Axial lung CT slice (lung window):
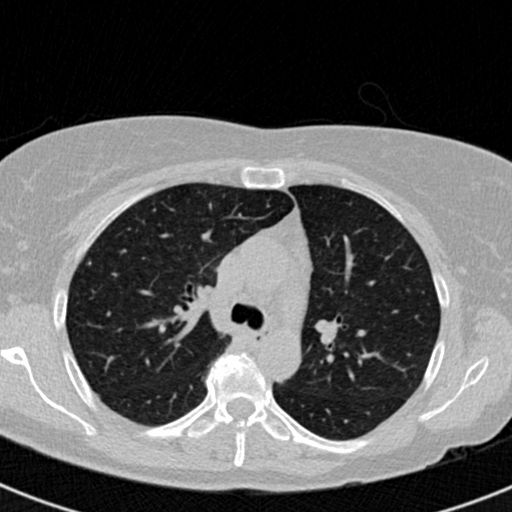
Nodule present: no